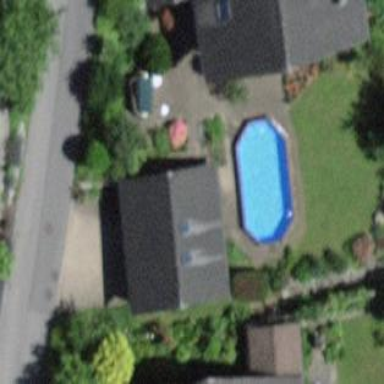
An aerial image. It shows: Garage.